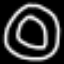
Label: donut